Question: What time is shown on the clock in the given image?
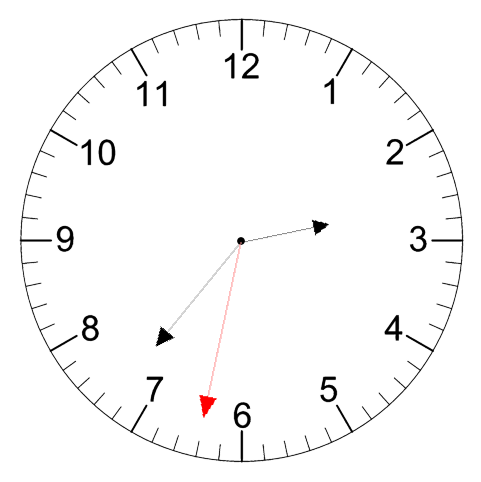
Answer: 02:36:32